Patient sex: M
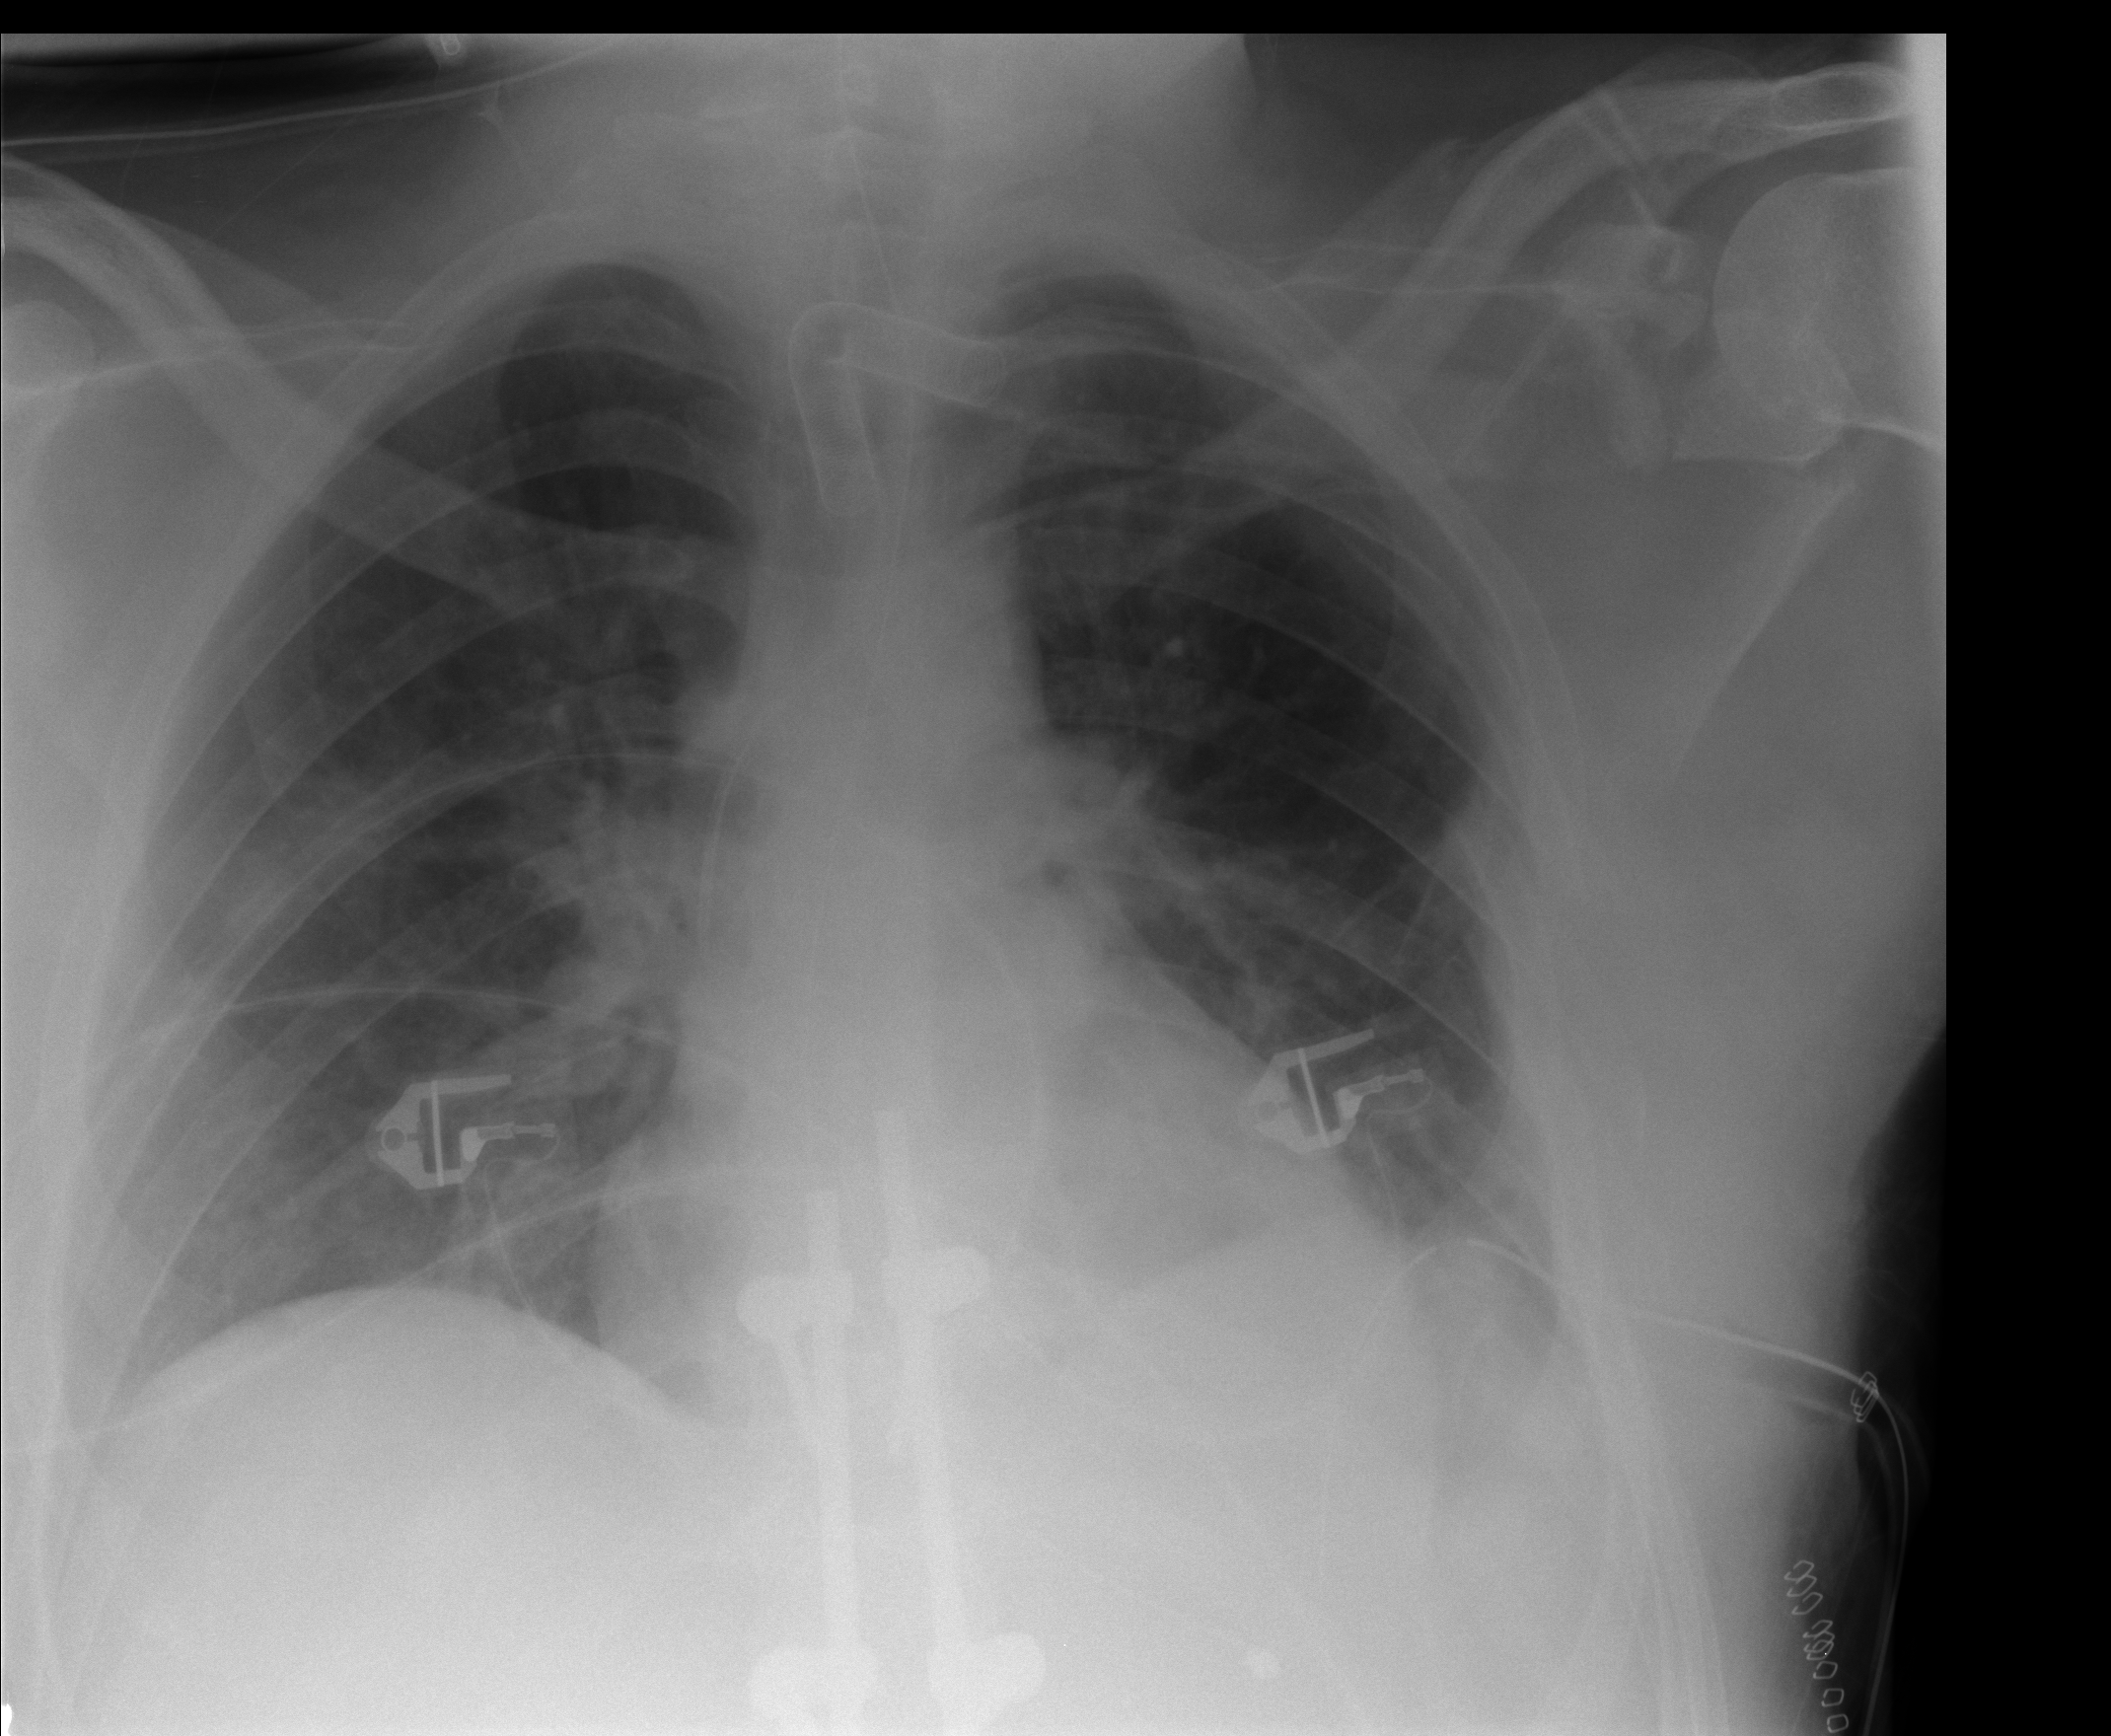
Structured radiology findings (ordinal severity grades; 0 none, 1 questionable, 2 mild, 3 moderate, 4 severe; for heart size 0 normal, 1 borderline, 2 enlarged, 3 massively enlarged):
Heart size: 0
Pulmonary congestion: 1
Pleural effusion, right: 1
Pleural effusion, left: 1
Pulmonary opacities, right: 0
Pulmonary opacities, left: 0
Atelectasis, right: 1
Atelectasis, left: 1